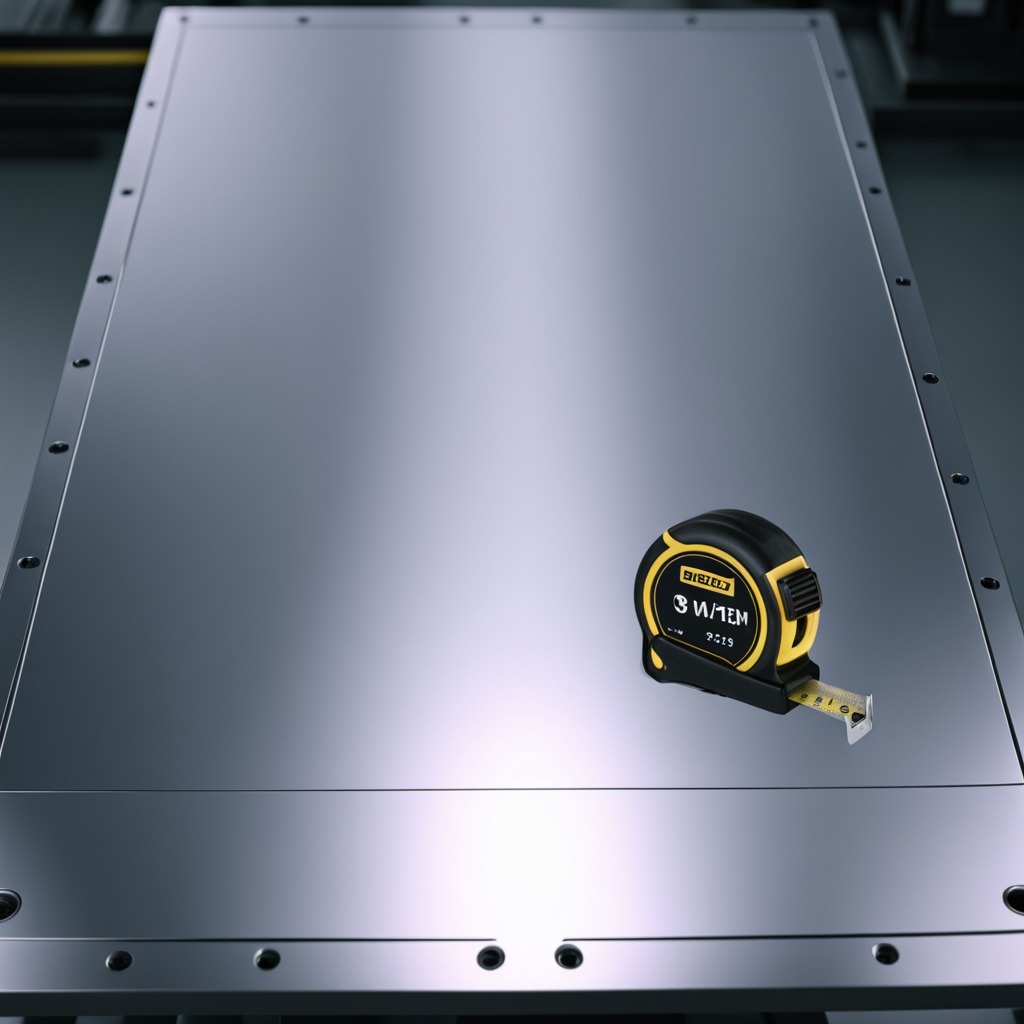
A measuring tape is lying on a metal table in a machine shop under fluorescent lights.